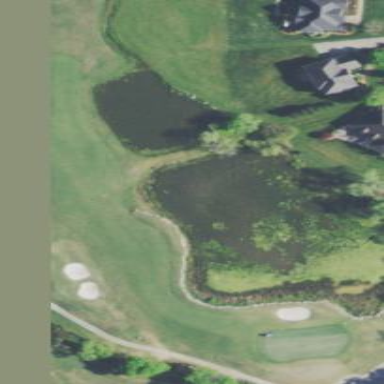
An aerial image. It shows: Golf fairway surrounded by grass.